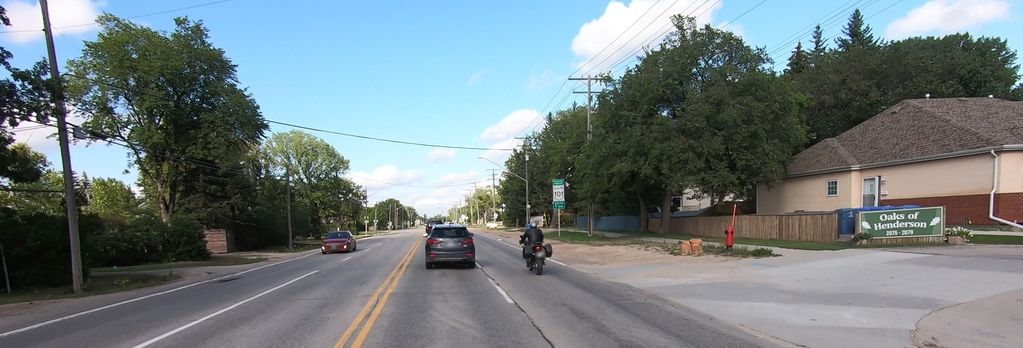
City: winnipeg